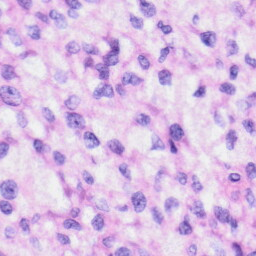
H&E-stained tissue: Liver